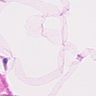
Metastatic tissue present: no